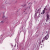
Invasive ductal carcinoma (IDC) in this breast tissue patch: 0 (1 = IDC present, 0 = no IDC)